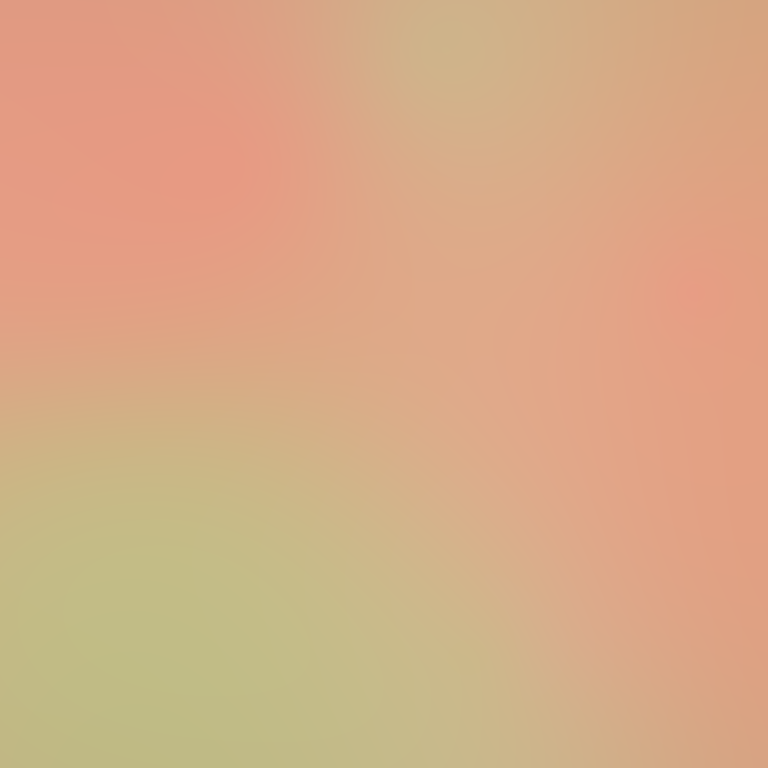
Abstract light effect, smooth gradient from soft peach to muted olive, serene atmosphere, diffuse light, no room, no furniture, no objects.